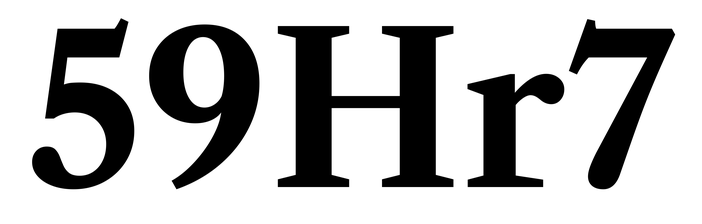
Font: LibreCaslonText_Bold